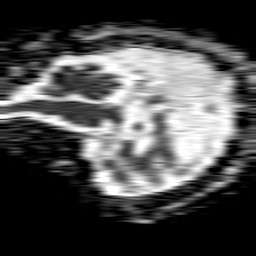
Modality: ADC
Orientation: sagittal
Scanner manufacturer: philips
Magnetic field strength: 1.5 T
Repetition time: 4.6 s
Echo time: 0.08528 s